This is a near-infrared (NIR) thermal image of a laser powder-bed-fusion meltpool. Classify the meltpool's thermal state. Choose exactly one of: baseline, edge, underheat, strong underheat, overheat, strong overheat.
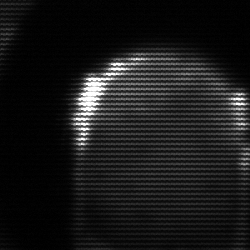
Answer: edge